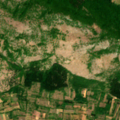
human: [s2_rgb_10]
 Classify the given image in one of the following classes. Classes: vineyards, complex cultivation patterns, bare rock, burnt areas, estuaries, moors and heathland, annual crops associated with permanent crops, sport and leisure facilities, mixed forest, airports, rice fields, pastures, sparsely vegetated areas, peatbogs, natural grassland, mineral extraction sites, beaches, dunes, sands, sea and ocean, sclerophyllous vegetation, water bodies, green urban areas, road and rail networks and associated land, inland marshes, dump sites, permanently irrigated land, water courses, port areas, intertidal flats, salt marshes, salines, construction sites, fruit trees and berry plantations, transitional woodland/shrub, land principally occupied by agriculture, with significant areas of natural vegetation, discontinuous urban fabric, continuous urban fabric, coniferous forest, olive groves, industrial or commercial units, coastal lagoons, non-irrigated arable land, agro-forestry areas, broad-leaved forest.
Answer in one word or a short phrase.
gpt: non-irrigated arable land, complex cultivation patterns, transitional woodland/shrub, sparsely vegetated areas